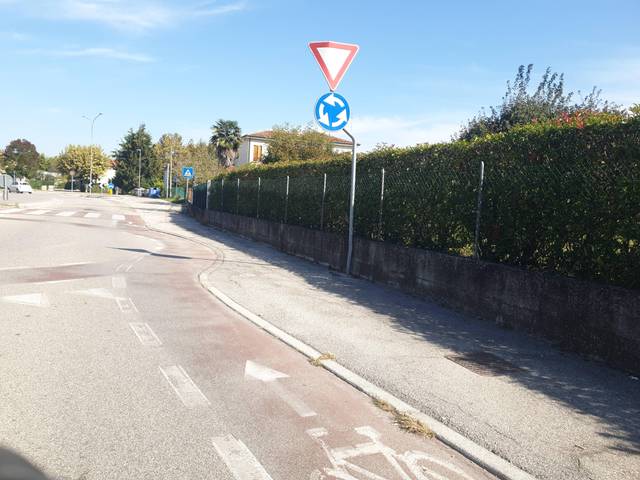
Region: Italy
Coordinates: 45.396, 11.91